Interaction volume radius: 10 \u00c5
Interaction volume height: 15 \u00c5
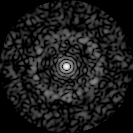
Disorder parameter: 0.8534